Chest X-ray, AP view. Patient: 45 years old, sex F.
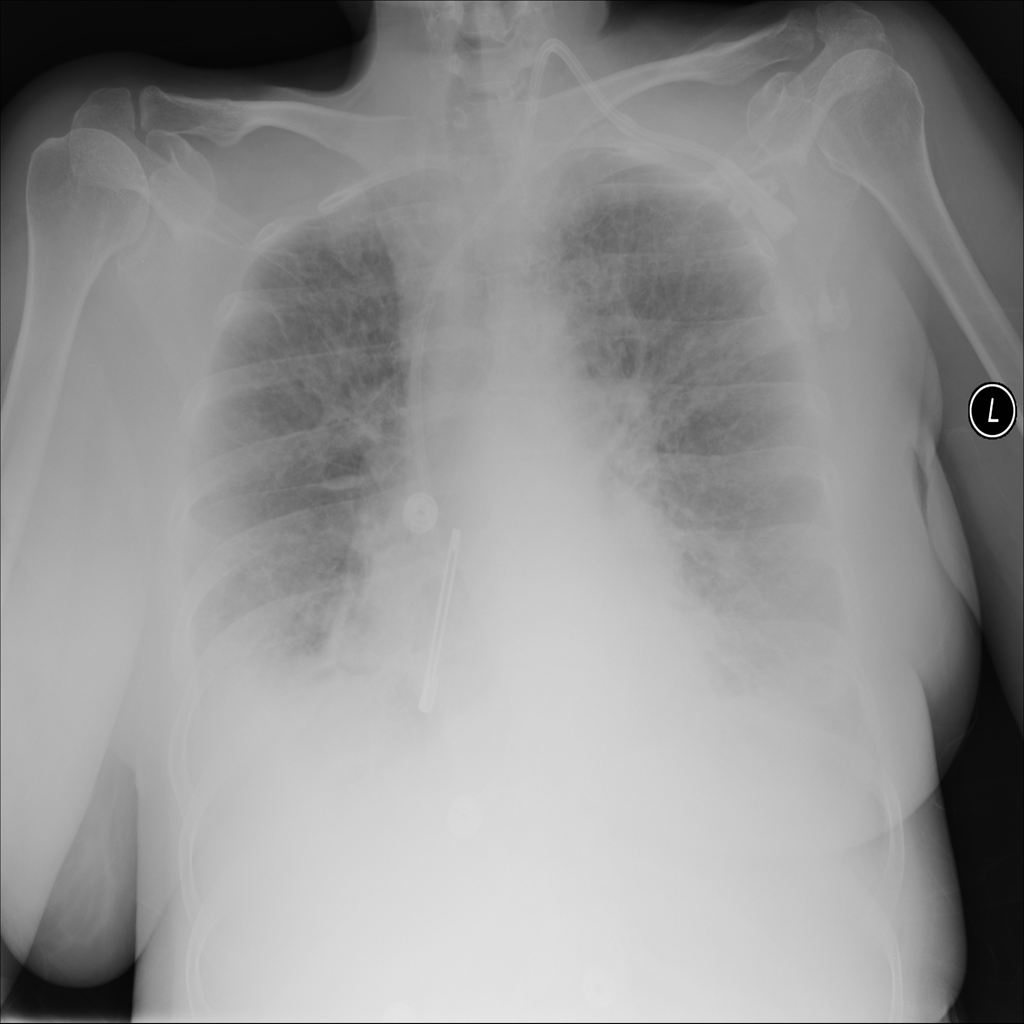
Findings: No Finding